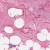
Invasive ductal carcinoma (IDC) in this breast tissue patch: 0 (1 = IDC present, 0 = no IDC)